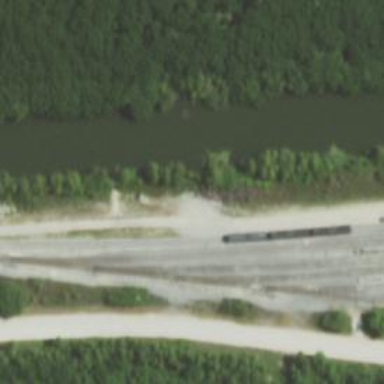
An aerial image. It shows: Railway yard.